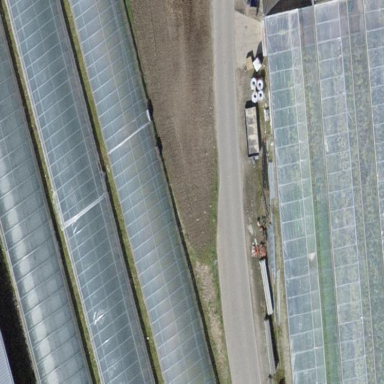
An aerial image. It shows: Greenhouse.